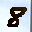
Label: 8